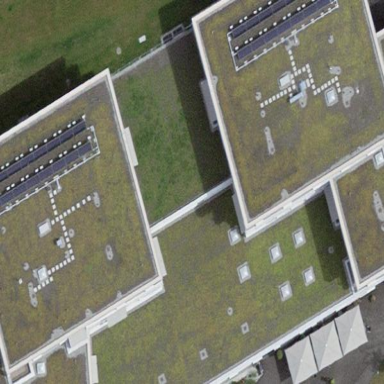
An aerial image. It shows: Building with flat roof.